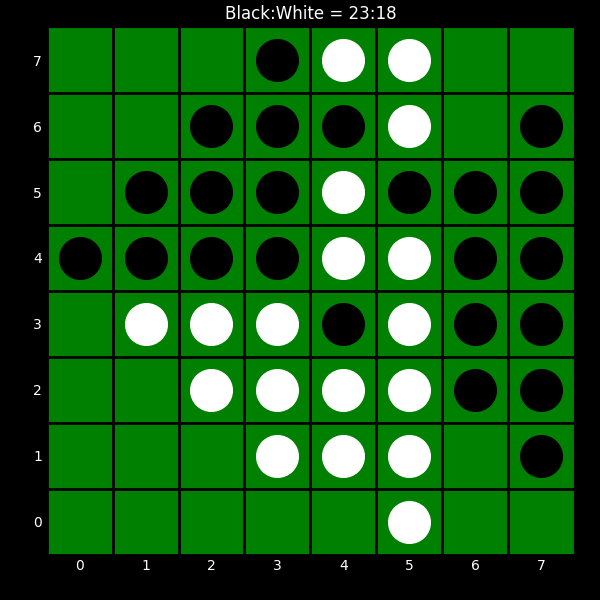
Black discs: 23
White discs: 18